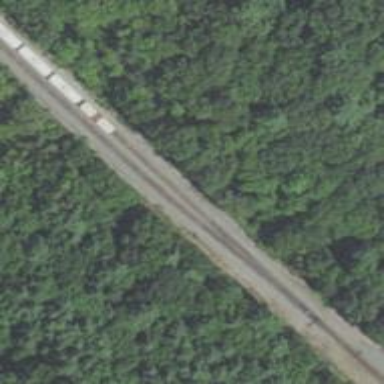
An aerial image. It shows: Railway track.